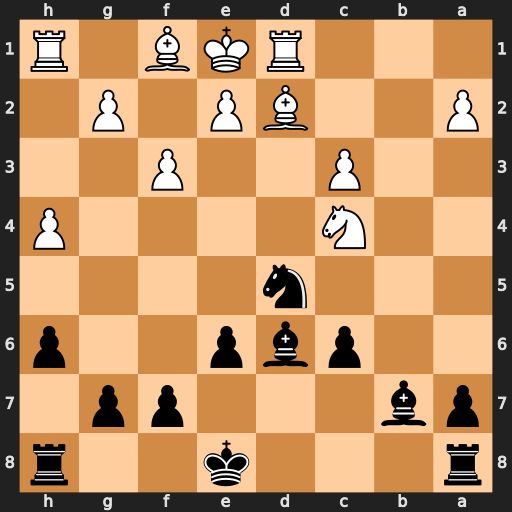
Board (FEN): r3k2r/pb3pp1/2pbp2p/3n4/2N4P/2P2P2/P2BP1P1/3RKB1R
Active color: b
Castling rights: Kkq
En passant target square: -
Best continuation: Bg3#